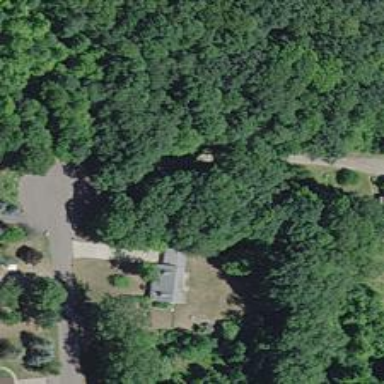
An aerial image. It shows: Driveway.